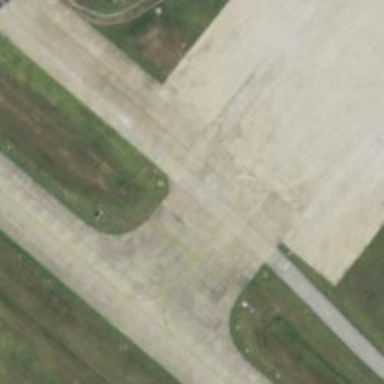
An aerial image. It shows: View of taxiway at the airport.